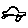
Label: car